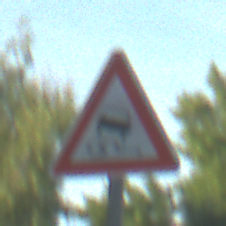
Verkehrszeichen: SchleuderOderRutschgefahr
Umgebung: Outdoor, Suburban
Tageszeit: SunriseSunset
Wetter: PartlyCloudy
Licht: Natural
Jahreszeit: NotSpecified
Kontrast: MediumContrast